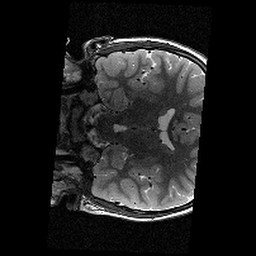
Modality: T2w
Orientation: coronal
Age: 9
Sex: female
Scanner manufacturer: siemens
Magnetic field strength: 3 T
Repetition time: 9.23 s
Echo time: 0.067 s